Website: lowes
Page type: payment
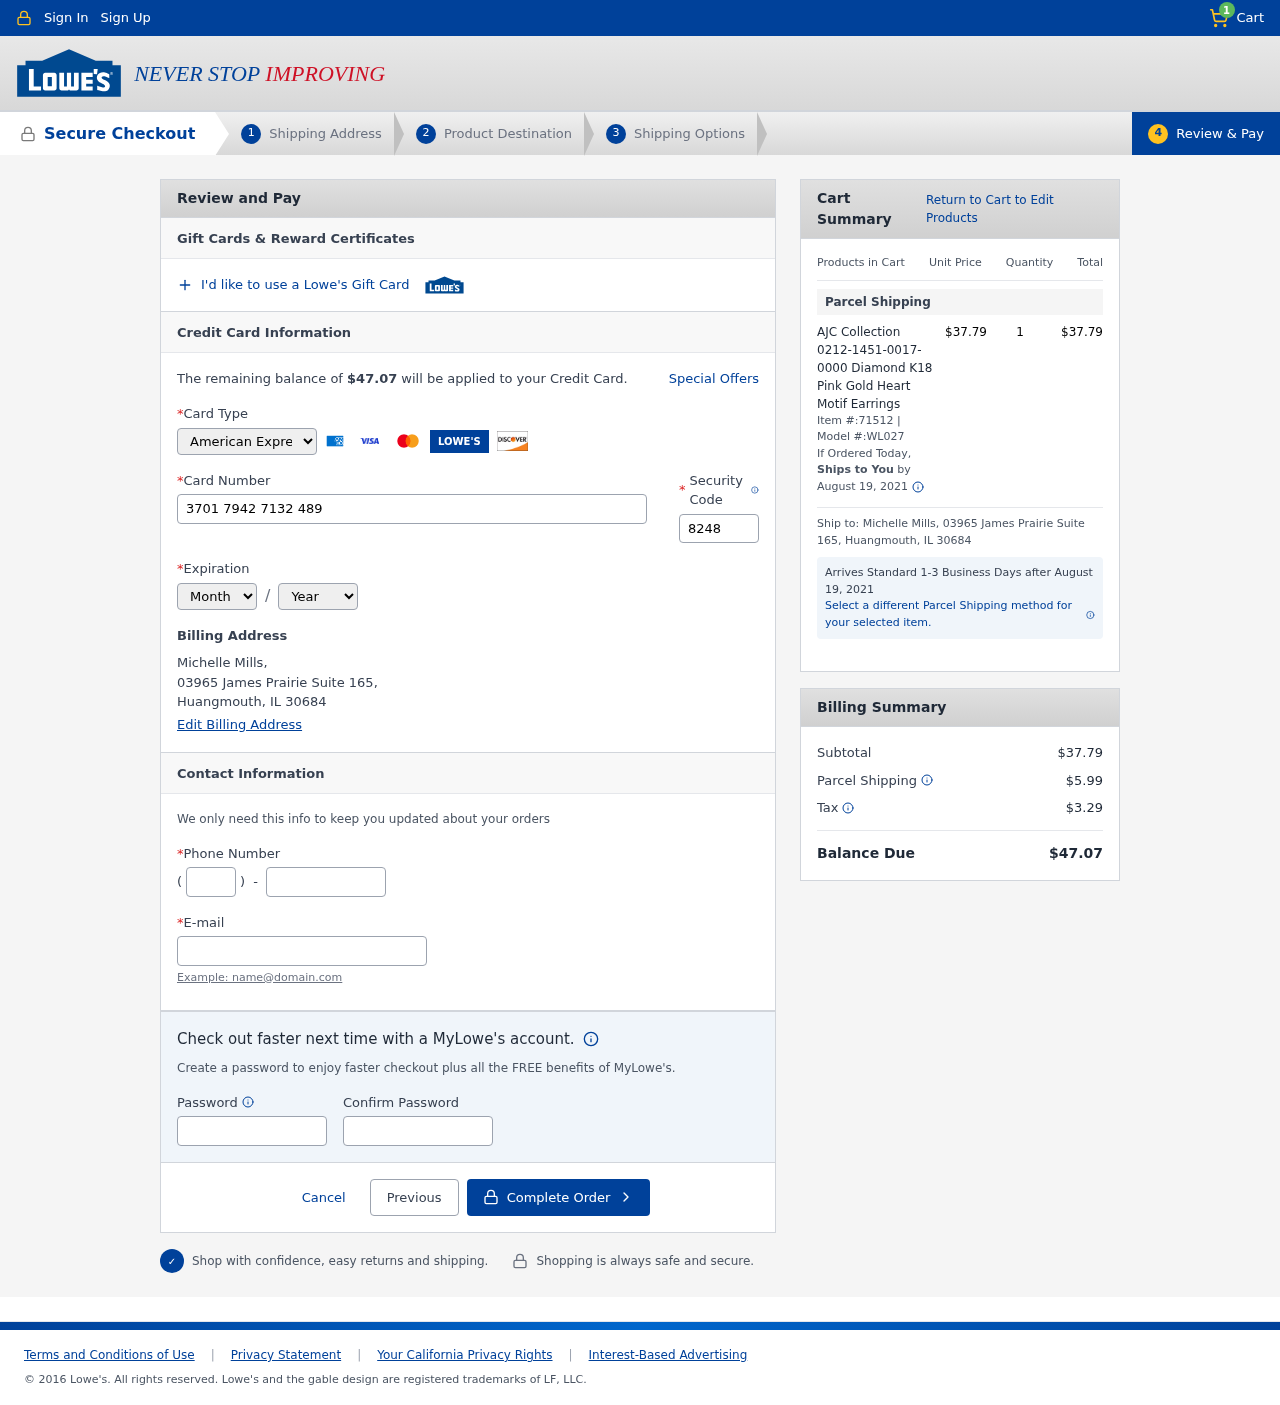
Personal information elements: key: PII_CARD_CVV
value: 8248
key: PII_CARD_EXPIRY_MONTH
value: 01
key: PII_CARD_EXPIRY_YEAR
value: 28
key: PII_CARD_NUMBER
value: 3701 7942 7132 489
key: PII_CARD_TYPE
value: American Express
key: PII_CITY_STATE_ZIP
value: Huangmouth, IL 30684
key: PII_EMAIL
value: michelle_mills@hotmail.com
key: PII_FULLNAME
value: Michelle Mills,
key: PII_PHONE
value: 9989222529
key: PII_PHONE_AREA
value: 998
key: PII_STREET
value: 03965 James Prairie Suite 165,
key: PII_FULLNAME2
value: Michelle Mills
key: PII_STREET2
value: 03965 James Prairie Suite 165
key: PII_CITY_STATE_ZIP2
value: Huangmouth, IL 30684
Product elements: key: PRODUCT1_NAME
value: AJC Collection 0212-1451-0017-0000 Diamond K18 Pink Gold Heart Motif Earrings
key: PRODUCT1_PRICE
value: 37.79
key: PRODUCT1_QUANTITY
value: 1
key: PRODUCT1_ITEM
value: Item #:71512
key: PRODUCT1_MODEL
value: Model #:WL027
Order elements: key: ORDER_NUM_ITEMS
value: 1
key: ORDER_TOTAL
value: $47.07
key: ORDER_SHIPPING_DATE
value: August 19, 2021
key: ORDER_SUBTOTAL
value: $37.79
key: ORDER_SHIPPING_DATE2
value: August 19, 2021
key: ORDER_SHIPPING_COST
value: $5.99
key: ORDER_TAX
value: $3.29